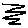
Label: zigzag